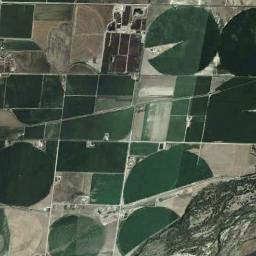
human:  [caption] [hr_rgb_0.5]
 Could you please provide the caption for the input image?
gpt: Several dark green fan-shaped farmlands with different radii and radians are surrounded by some other shapes of farmlands and some chaparrals beside .

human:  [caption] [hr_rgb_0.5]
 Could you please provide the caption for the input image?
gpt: There are some green circle farmland and square farmland .

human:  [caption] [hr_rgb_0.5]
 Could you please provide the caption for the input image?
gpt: A few green and tan mixed circular fields with full, Semi and semi-circle shapes .

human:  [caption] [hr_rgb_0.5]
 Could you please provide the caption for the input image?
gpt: The round field is in the square .

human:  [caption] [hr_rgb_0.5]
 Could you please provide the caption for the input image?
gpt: There are several circular farmlands and rectangle farmlands arranged irregularly .